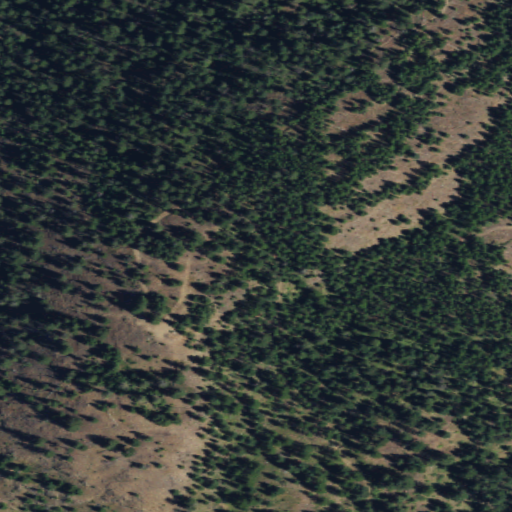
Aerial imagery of mountain in Washington named Strawberry Mountain containing evergreen forest, shrub, and grassland